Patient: sex M, age 54
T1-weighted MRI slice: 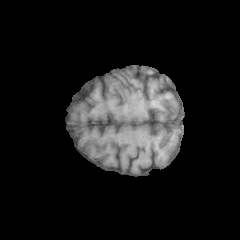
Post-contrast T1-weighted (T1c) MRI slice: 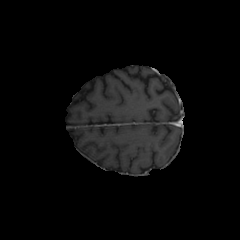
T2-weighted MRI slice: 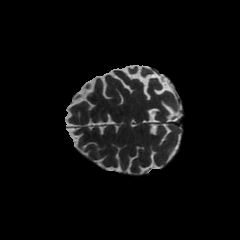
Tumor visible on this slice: no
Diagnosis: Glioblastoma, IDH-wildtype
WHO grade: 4